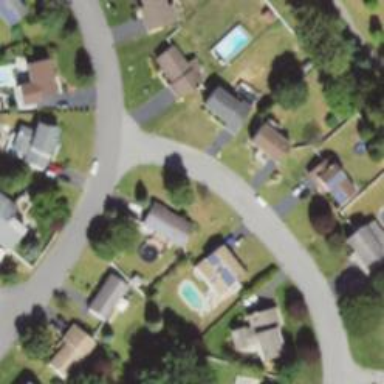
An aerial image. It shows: Residential road.